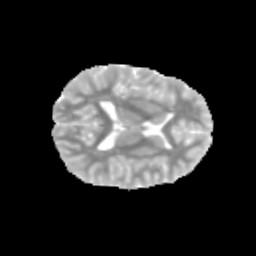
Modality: MD
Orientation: axial
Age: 12
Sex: female
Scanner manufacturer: siemens
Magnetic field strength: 3 T
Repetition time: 3.8 s
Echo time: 0.07 s